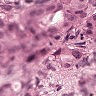
Metastatic tissue present: yes